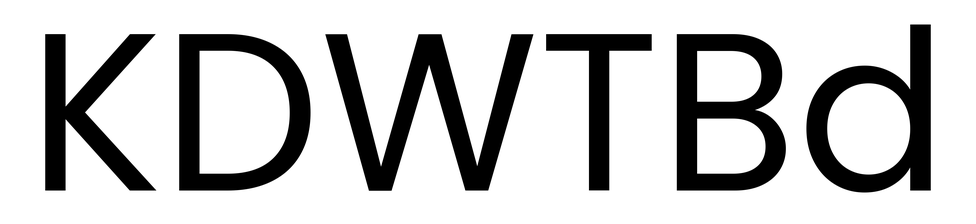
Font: Poppins-Regular